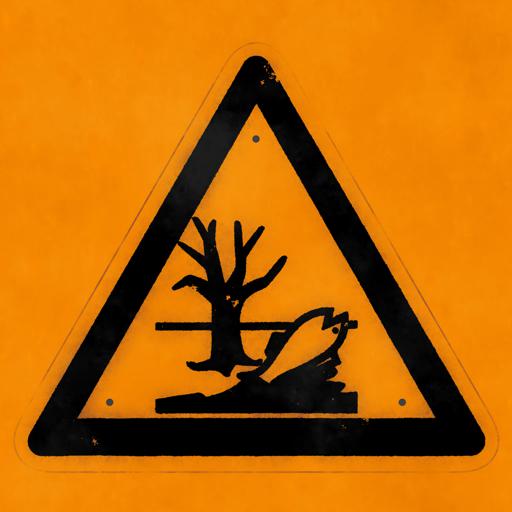
Tags: black danger environment fish hazardous orange sign tree warning